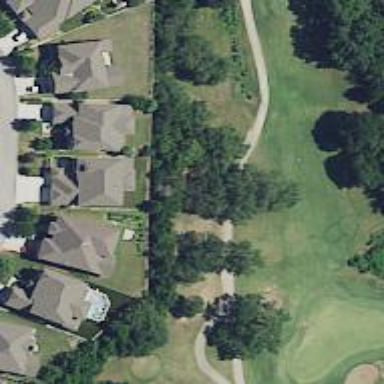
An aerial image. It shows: Path for both roads and golfers.